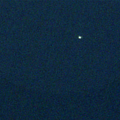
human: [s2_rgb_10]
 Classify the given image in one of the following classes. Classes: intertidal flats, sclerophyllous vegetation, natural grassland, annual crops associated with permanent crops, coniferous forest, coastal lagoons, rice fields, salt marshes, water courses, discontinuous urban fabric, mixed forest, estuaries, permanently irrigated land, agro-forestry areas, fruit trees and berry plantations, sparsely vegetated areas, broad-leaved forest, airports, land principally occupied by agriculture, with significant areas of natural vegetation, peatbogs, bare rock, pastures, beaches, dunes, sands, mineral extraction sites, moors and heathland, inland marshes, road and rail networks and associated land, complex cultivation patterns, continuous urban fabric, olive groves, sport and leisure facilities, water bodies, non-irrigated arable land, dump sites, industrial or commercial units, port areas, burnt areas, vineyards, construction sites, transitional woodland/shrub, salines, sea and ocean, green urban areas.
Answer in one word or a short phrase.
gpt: water bodies